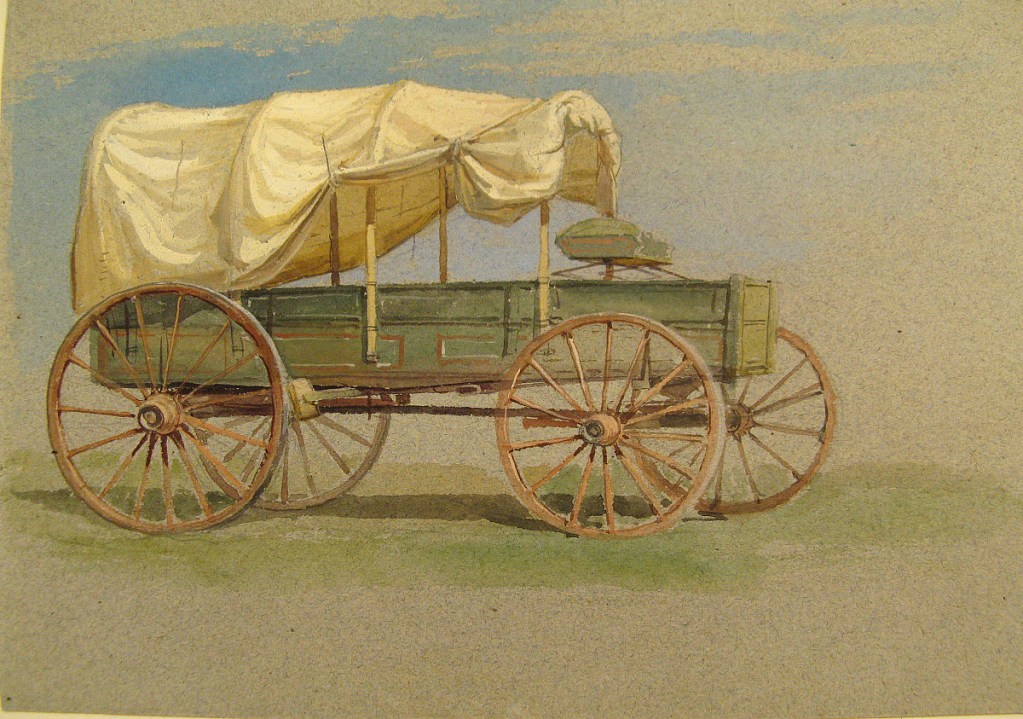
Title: A Covered Wagon
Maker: Samuel Colman, American, 1832–1920
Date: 1870–80
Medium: Graphite, brush and gouache on rough gray paper.
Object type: Drawing
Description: Horizontal view of a covered wagon shown slightly obliquely from the right front corner.  The canvas cover is raised in the front part.  It is supported by four arches.  The body is low and oblong.  The driver's seat resting on springs rises from it.  Grass and sky are indicatec.